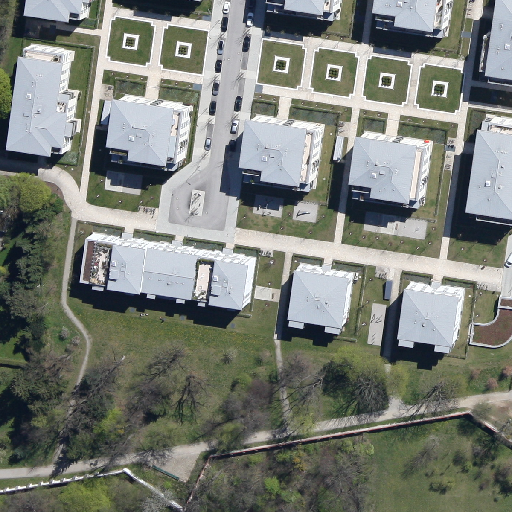
Referring expression: vehicle in the parking area